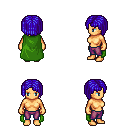
a pixel art fantasy rpg character, female body template, human, tanned skin, green cape, magenta pants, blue pageboy hairstyle, four views (front, back, left, right), 2x2 character sprite sheet, small pixel art, hard edges, no anti-aliasing